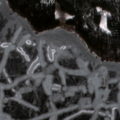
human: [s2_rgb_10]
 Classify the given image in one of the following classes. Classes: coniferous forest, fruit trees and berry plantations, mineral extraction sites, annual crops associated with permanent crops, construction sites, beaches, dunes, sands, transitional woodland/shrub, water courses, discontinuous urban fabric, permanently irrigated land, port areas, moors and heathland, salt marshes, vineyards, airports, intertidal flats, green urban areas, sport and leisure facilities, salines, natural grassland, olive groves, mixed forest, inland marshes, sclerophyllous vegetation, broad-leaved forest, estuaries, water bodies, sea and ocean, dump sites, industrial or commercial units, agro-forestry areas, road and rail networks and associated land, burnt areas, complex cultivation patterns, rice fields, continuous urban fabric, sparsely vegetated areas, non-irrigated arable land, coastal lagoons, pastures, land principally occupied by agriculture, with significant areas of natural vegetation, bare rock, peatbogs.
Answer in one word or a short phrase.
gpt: coniferous forest, mixed forest, water bodies